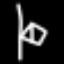
Label: chair